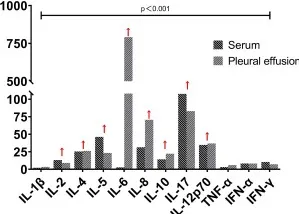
Clinical and Diagnostic Progression in Patient with PPMS and SLE. (F) Cytokine concentration in both serum and pleural effusion before the initiation of immunosuppressive therapy.
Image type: pathology (immunostaining)